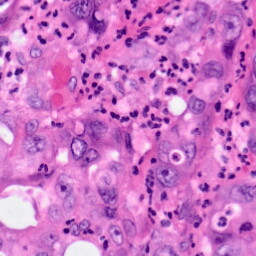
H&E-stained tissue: Pancreatic